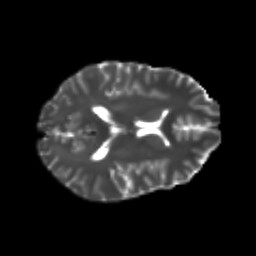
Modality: T2w
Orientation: axial
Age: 23
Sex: male
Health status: healthy
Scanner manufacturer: philips
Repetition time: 7.385 s
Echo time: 0.08599 s